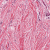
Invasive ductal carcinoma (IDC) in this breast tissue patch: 0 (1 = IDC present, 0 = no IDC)